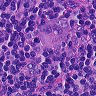
Metastatic tissue present: yes